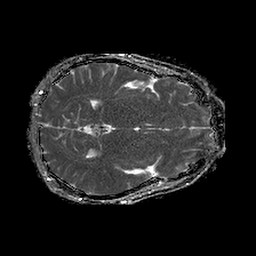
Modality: ADC
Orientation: axial
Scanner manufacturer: philips
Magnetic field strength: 1.5 T
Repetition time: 4.6 s
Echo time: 0.08517 s